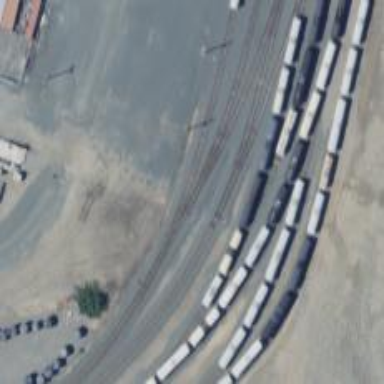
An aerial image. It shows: Railway spur service.